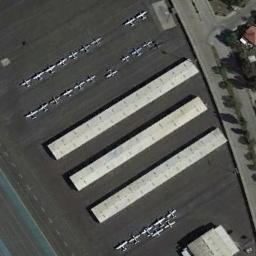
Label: airplane